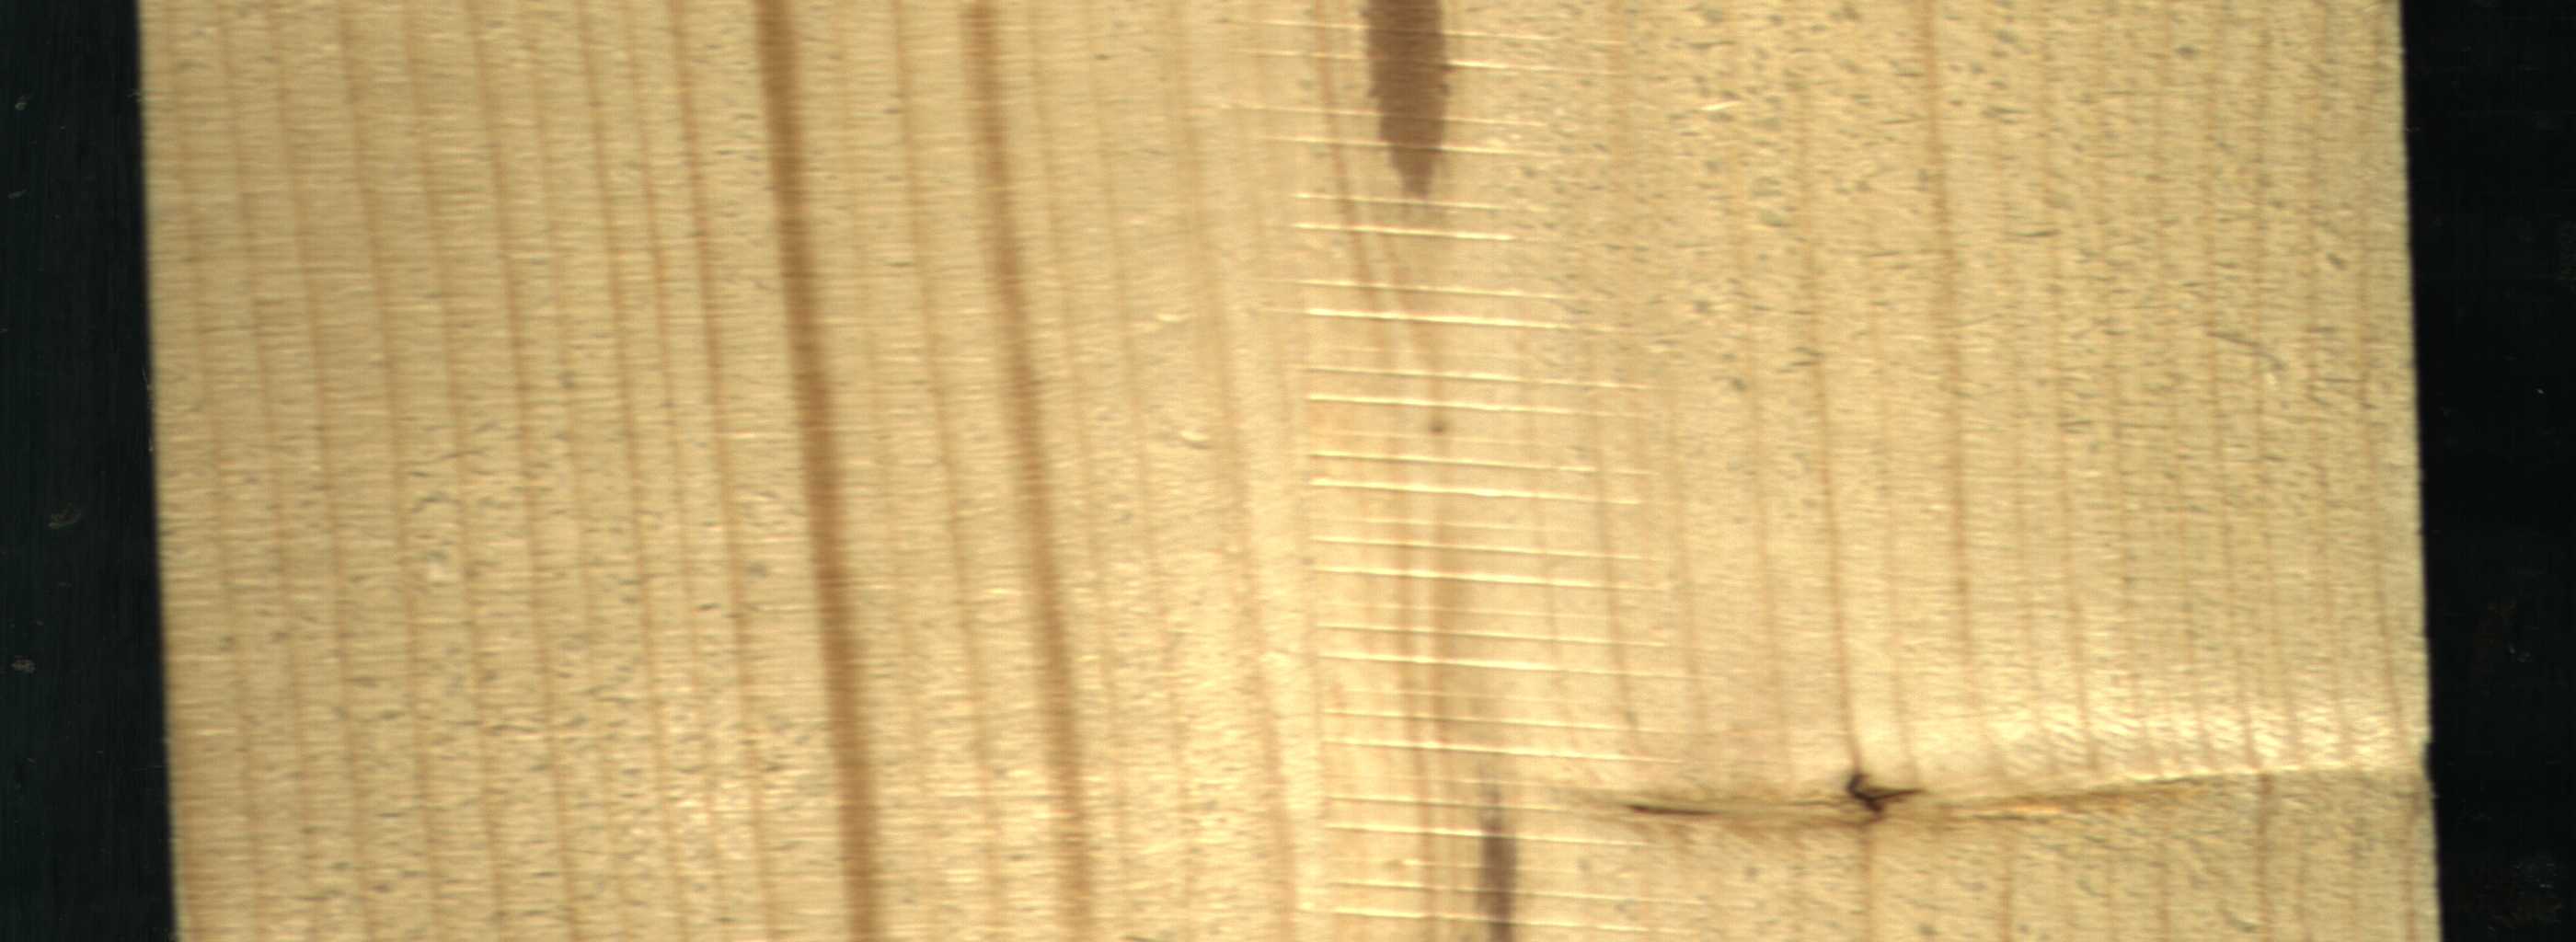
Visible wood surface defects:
Marrow
Marrow
Dead_Knot